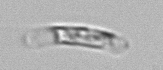
Label: Guinardia_striata